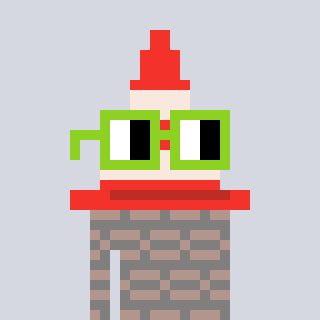
a pixel art character with square light green glasses, a cone-shaped head and a bluegrey-colored body on a cool background